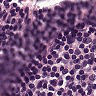
Metastatic tissue present: no